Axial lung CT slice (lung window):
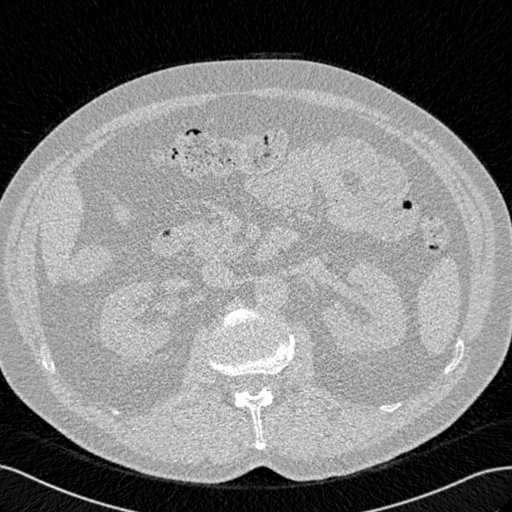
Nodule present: no